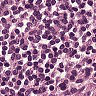
Metastatic tissue present: no